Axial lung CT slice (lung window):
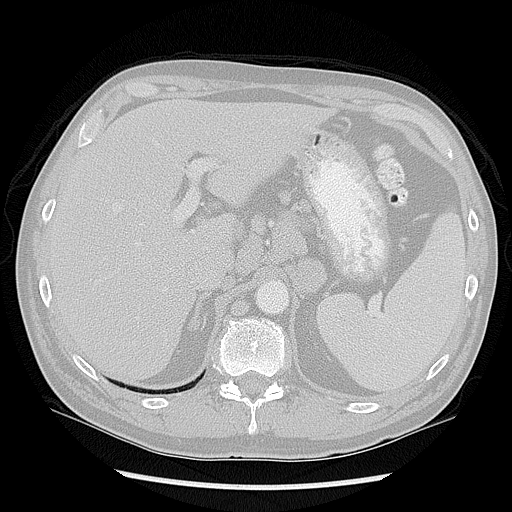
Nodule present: no